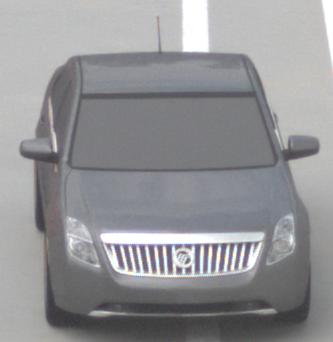
Make: Mercury
Model: Milan
Detailed model: -
Model produced from: 2009
Model produced until: 2010
Doors: 4
Color: gray
Road condition: dry road
Daytime: morning or afternoon
Contrast: low contrast